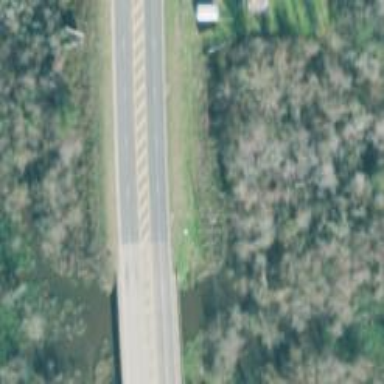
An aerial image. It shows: Bridge on trunk highway with dual carriageway.